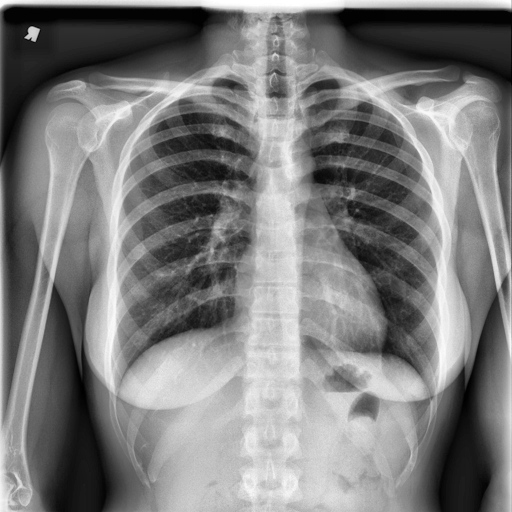
Finding: NORMAL